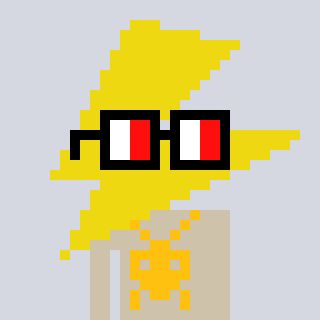
a pixel art character with square glasses with black frames and red eyes, a lightning bolt-shaped head and a bege-colored body on a cool background